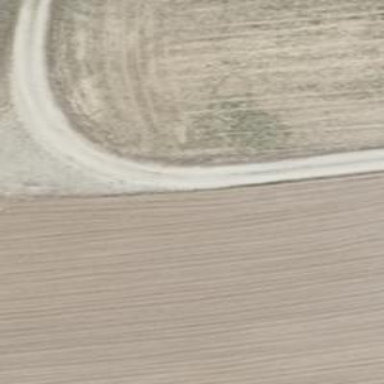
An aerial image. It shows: Track with ground surface of grade2.